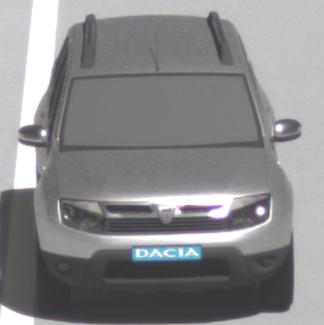
Make: Dacia
Model: Duster dCi 110 FAP
Detailed model: Duster (I)
Model produced from: 2010/06
Model produced until: 2013/11
Doors: 5
Color: white
Road condition: dry road
Daytime: midday
Contrast: high contrast